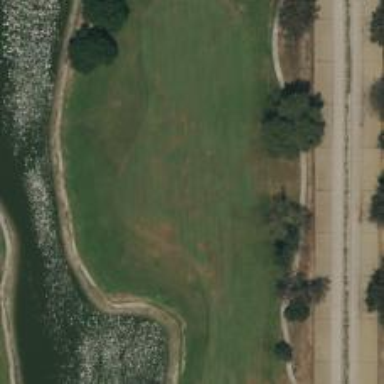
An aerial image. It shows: View of golf hole.